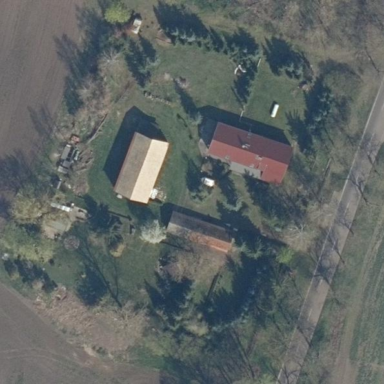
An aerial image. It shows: Farmyard area.